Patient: sex M, age 71
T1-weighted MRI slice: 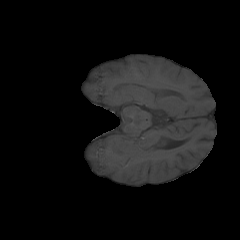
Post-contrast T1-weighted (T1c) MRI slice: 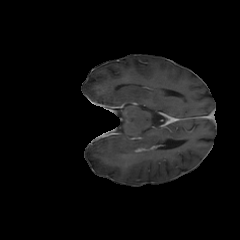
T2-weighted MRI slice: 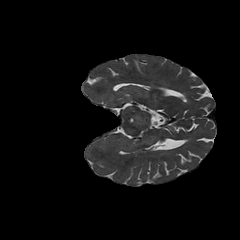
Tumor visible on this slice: no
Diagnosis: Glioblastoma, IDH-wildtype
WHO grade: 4